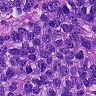
Metastatic tissue present: yes